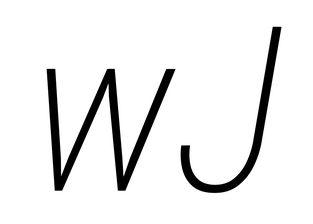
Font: Roboto-Italic_Condensed_ExtraLight_Italic